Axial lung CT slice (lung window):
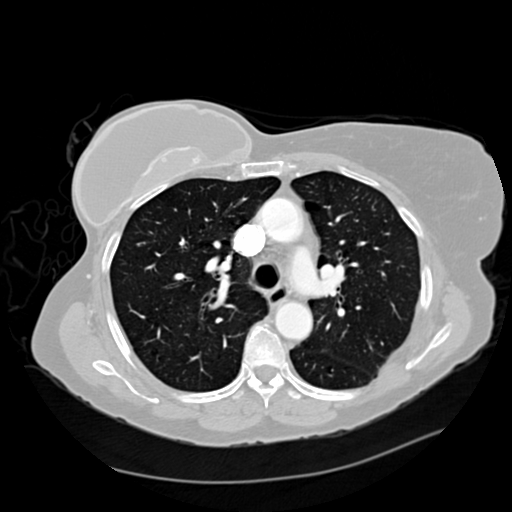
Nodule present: no